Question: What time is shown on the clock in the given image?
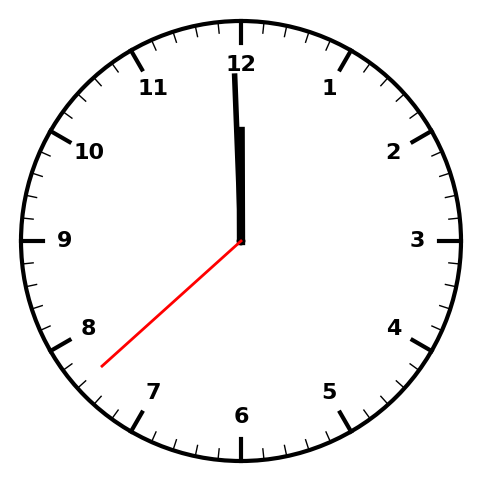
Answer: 11:59:38